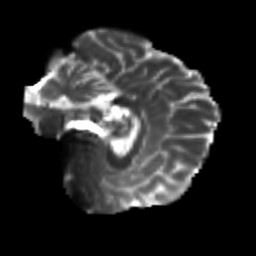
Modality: T2w
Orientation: sagittal
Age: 23
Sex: female
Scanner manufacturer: siemens
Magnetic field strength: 3 T
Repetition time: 3.5 s
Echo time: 0.104 s